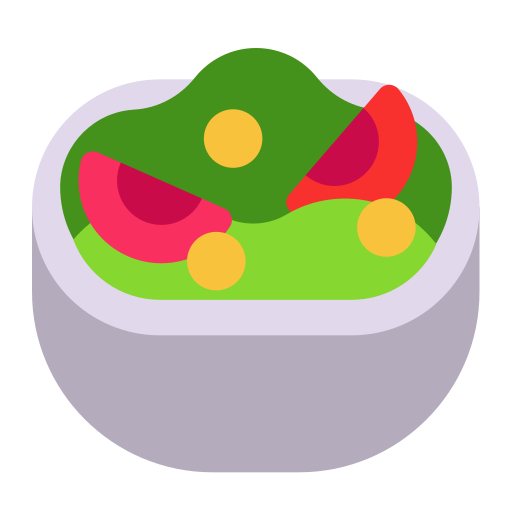
green salad flat